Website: bh-photo
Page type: address-validator
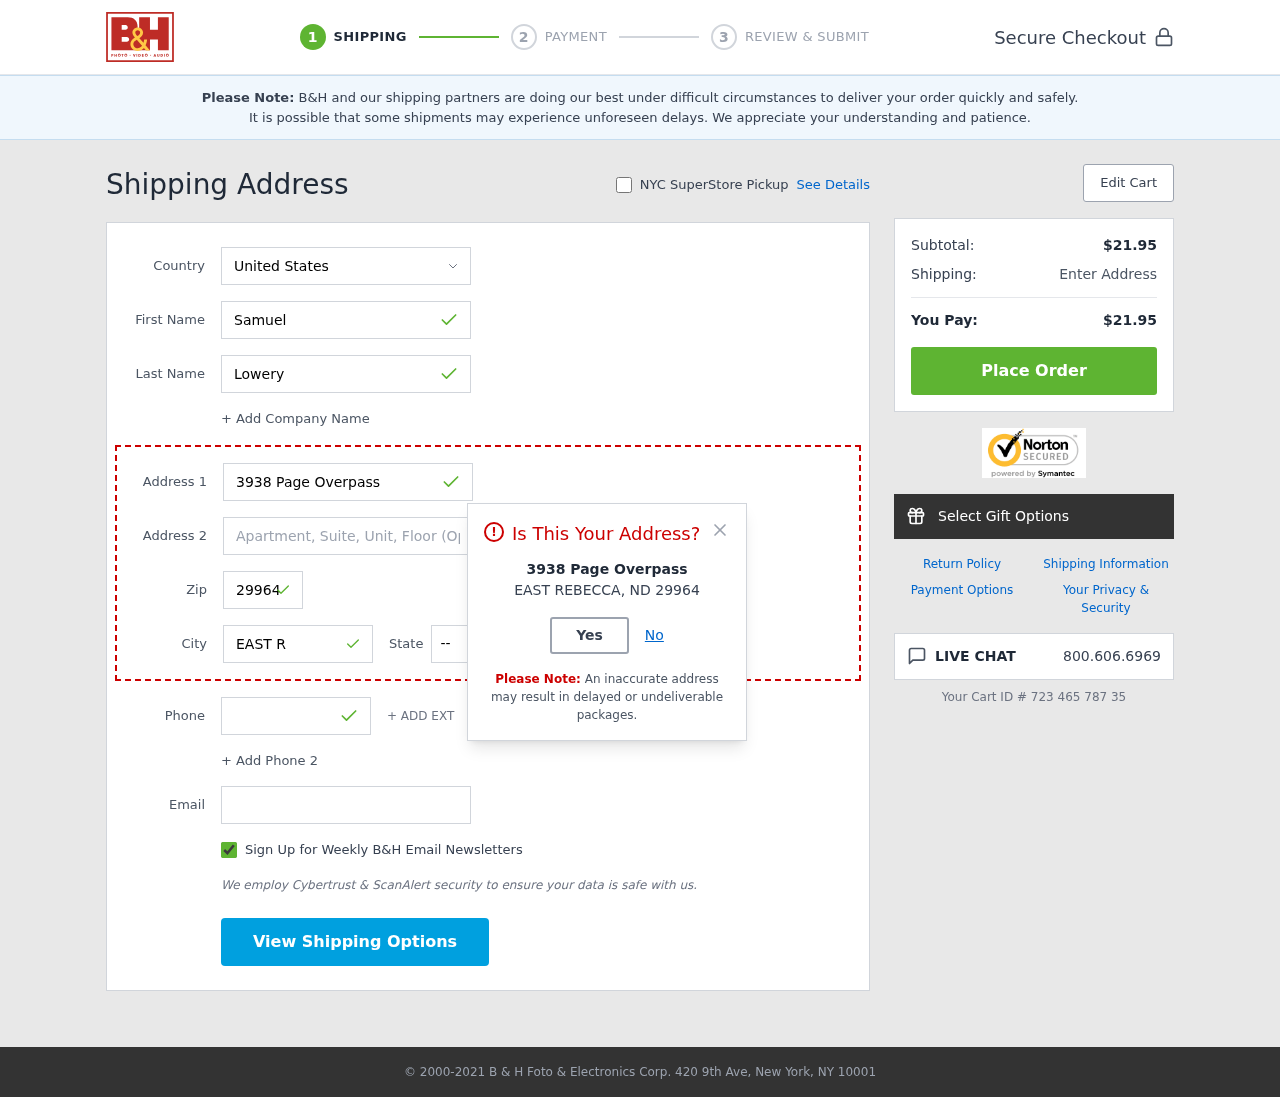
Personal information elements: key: PII_CITY
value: East Rebecca
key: PII_COUNTRY
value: United States
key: PII_EMAIL
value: samuel.lowery@hotmail.com
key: PII_FIRSTNAME
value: Samuel
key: PII_LASTNAME
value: Lowery
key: PII_PHONE
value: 4508306402
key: PII_POSTCODE
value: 29964
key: PII_STATE_ABBR
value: ND
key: PII_STREET
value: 3938 Page Overpass
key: PII_CITY_MODAL
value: EAST REBECCA
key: PII_POSTCODE_FULL
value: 29964
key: PII_POSTCODE_NUMERIC
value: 29964
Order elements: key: ORDER_SUBTOTAL
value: $21.95
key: ORDER_TOTAL
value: $21.95
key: ORDER_ID
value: Your Cart ID # 723 465 787 35